Question: I have once stumbled upon an open source project that implements the Google Chrome like tab feature in cocoa objective-c for mac. I have since forgot where to find it, or what its called. Anyone have any suggestions?
Here is what I'm looking for.

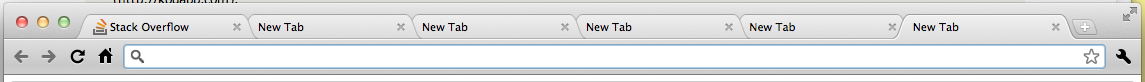
Answer: As Wekwa said, Chrome uses <URL>.